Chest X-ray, PA view. Patient: 61 years old, sex M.
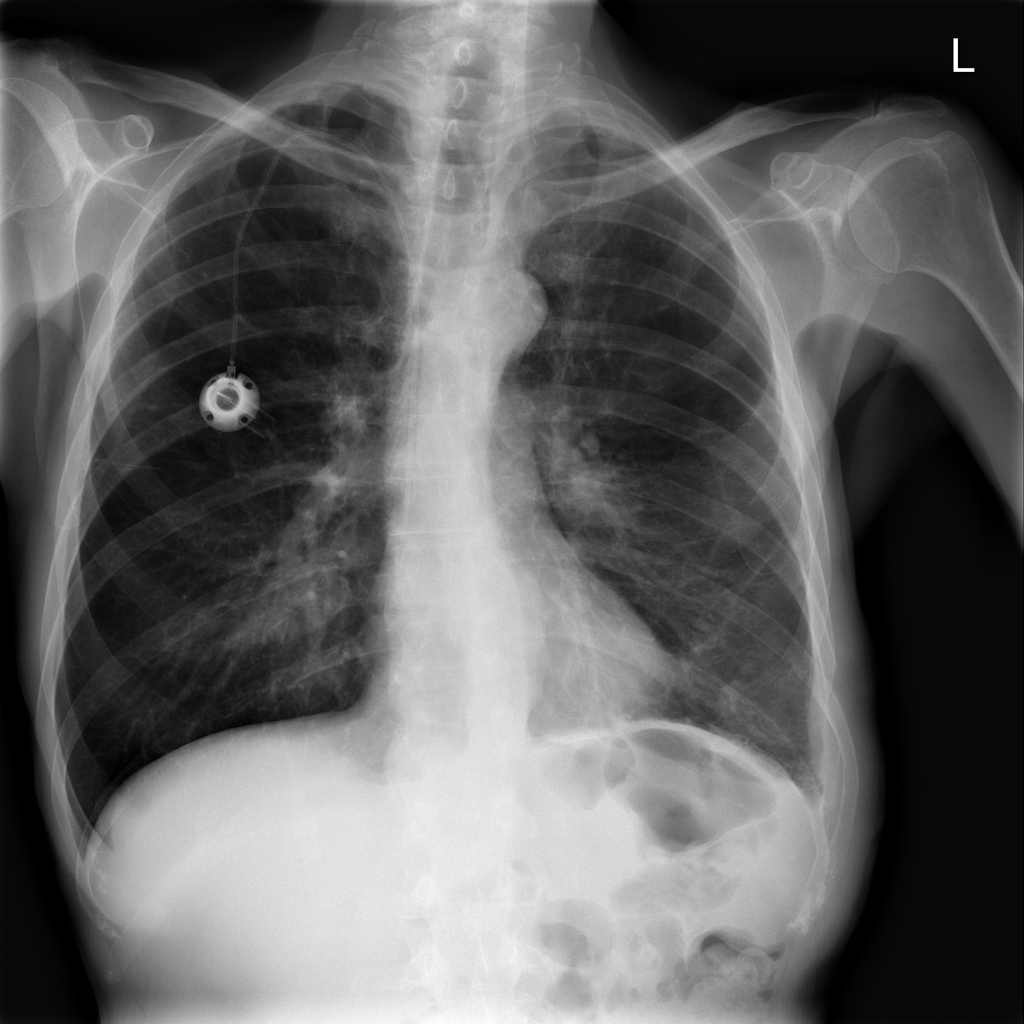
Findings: Effusion, Pleural_Thickening